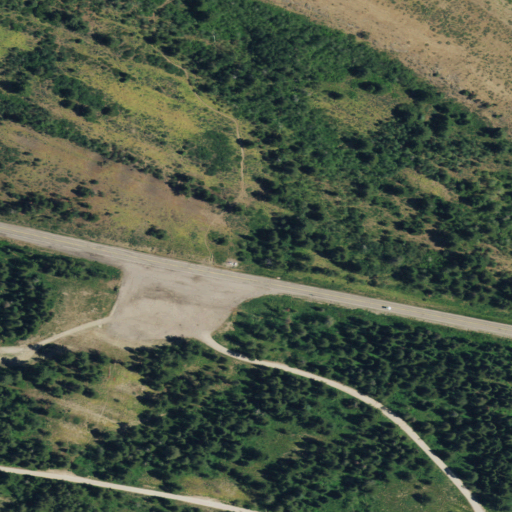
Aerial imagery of gap in Idaho named Pine Creek Pass containing shrub, evergreen forest, open development, deciduous forest, low intensity development, and high intensity development